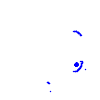
Particle: electron